Interaction volume radius: 5 \u00c5
Interaction volume height: 10 \u00c5
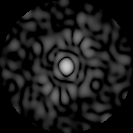
Disorder parameter: 0.8246